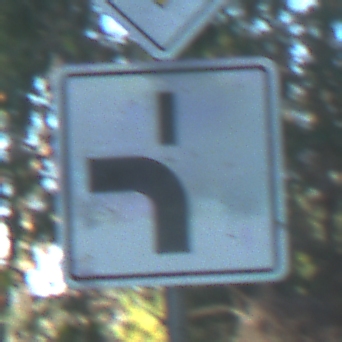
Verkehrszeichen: VerlaufVorfahrtsstrasse5
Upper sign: Vorfahrtsstrasse
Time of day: MorningAfternoon
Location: Outdoor (Nature)
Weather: Clear
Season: NotSpecified
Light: Natural